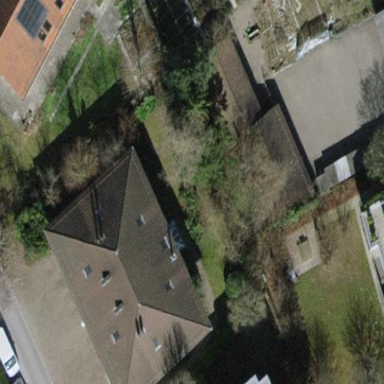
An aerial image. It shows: Building with tiled roof.